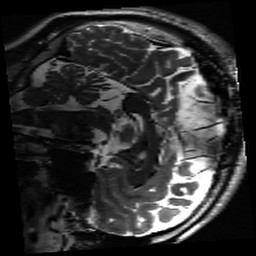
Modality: inplaneT2
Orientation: sagittal